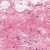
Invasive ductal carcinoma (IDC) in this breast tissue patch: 0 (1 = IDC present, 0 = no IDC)